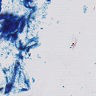
Metastatic tissue present: no